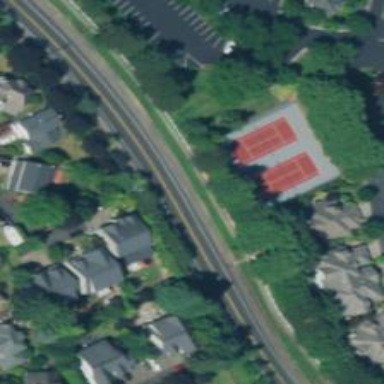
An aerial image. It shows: Tennis court in leisure pitch.